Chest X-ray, PA view. Patient: 65 years old, sex F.
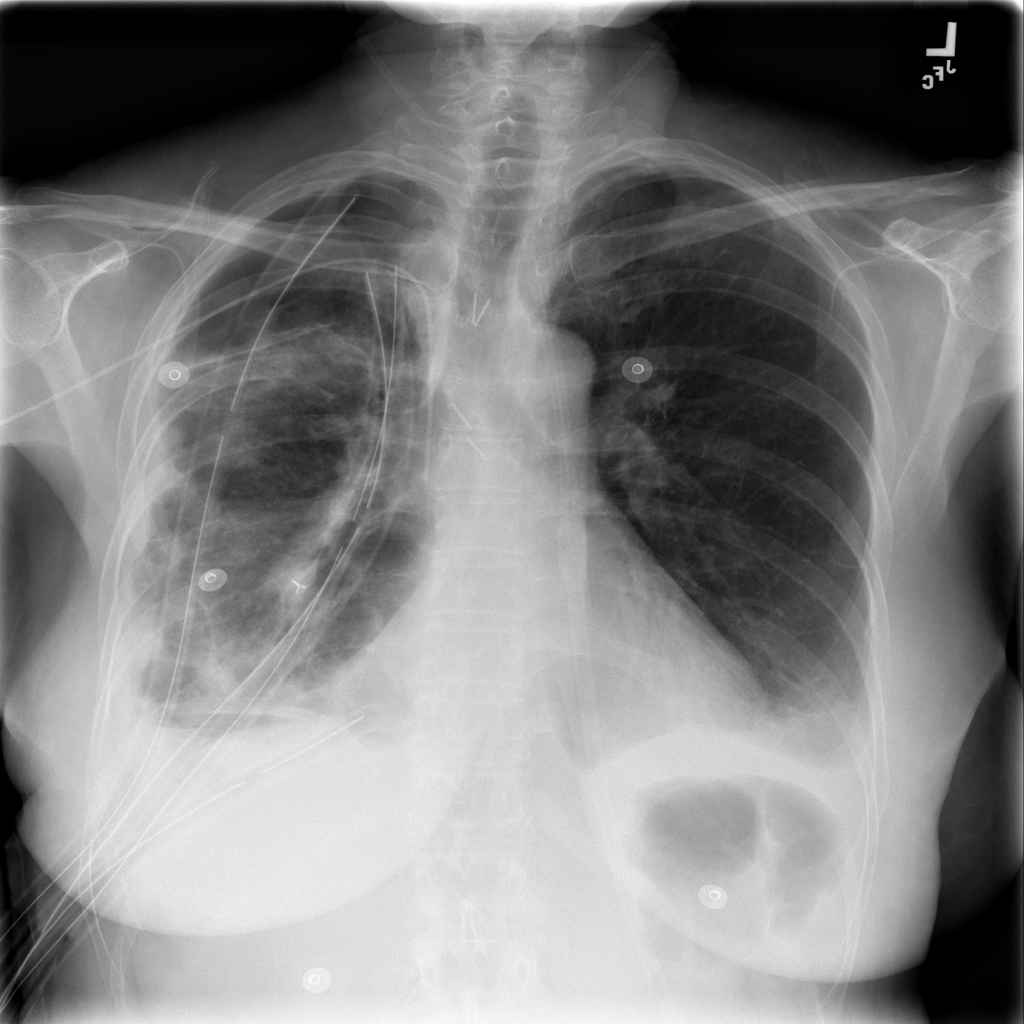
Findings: Effusion, Pneumothorax